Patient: sex M, age 31
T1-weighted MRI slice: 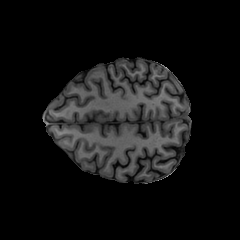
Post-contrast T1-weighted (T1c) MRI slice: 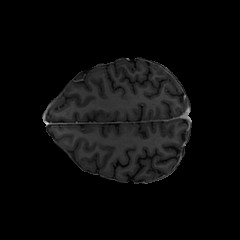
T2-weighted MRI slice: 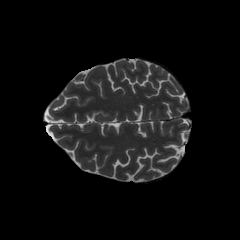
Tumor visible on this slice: no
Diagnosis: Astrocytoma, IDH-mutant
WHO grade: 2